Field crop: maize
Growth stage: 2
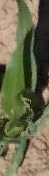
Species: maize